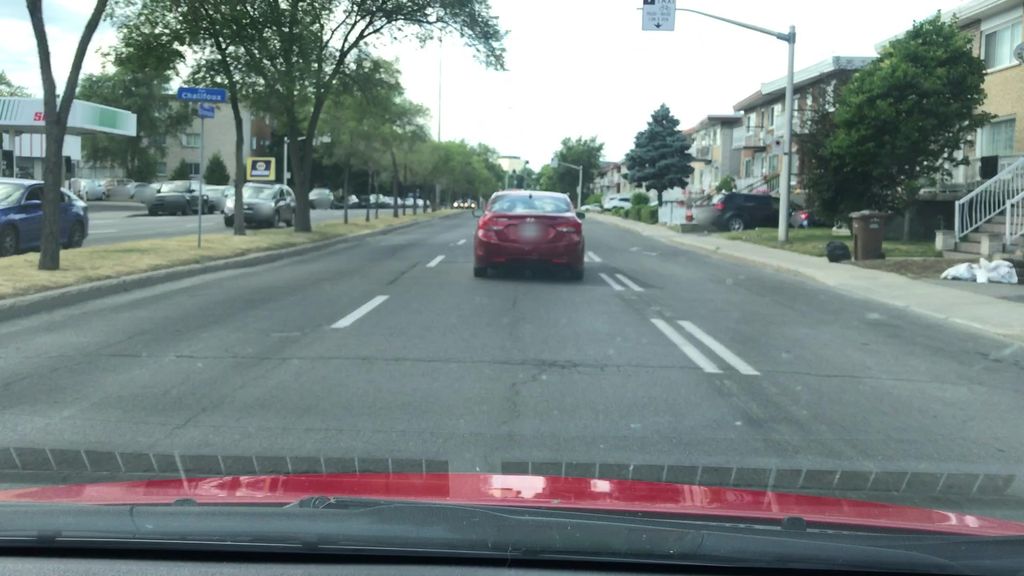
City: montreal